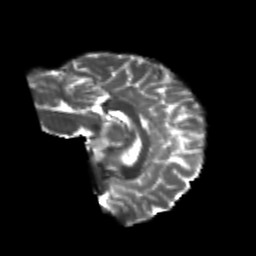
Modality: T2w
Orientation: sagittal
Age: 22
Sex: female
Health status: healthy
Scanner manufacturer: philips
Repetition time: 7.39 s
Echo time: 0.08599 s